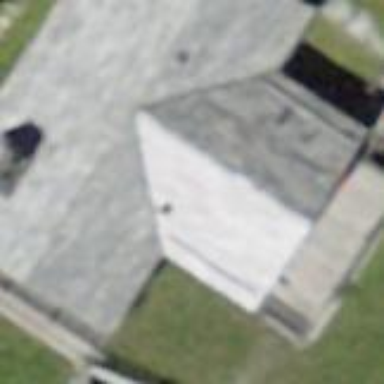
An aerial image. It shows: Chalet building.